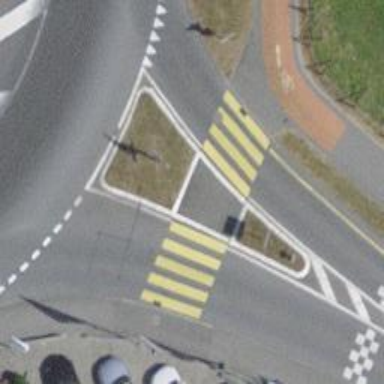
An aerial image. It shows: Uncontrolled zebra crossing with notable zebra markings.